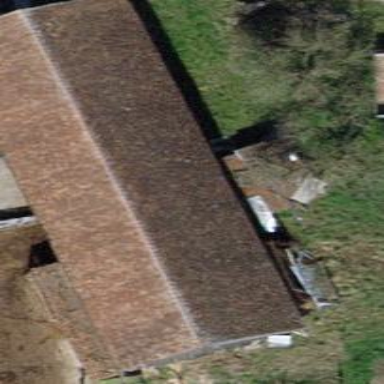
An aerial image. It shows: Gabled roof on farm auxiliary building.